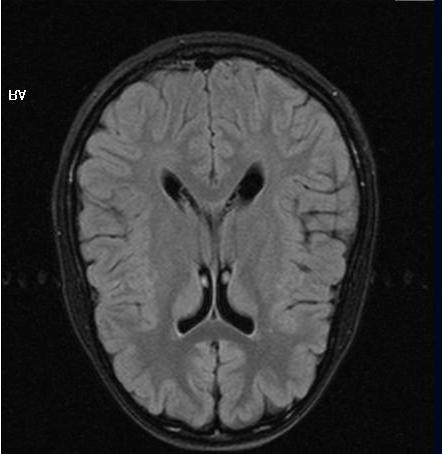
Label: notumor